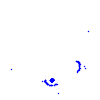
Particle: electron